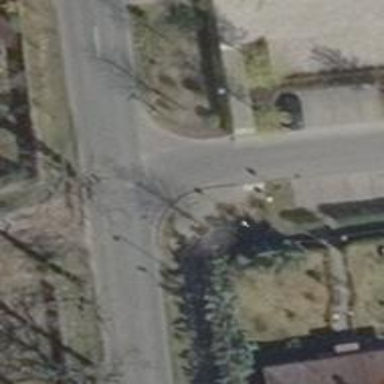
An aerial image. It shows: Sidewalk.